Question: What is the result of this measurement?
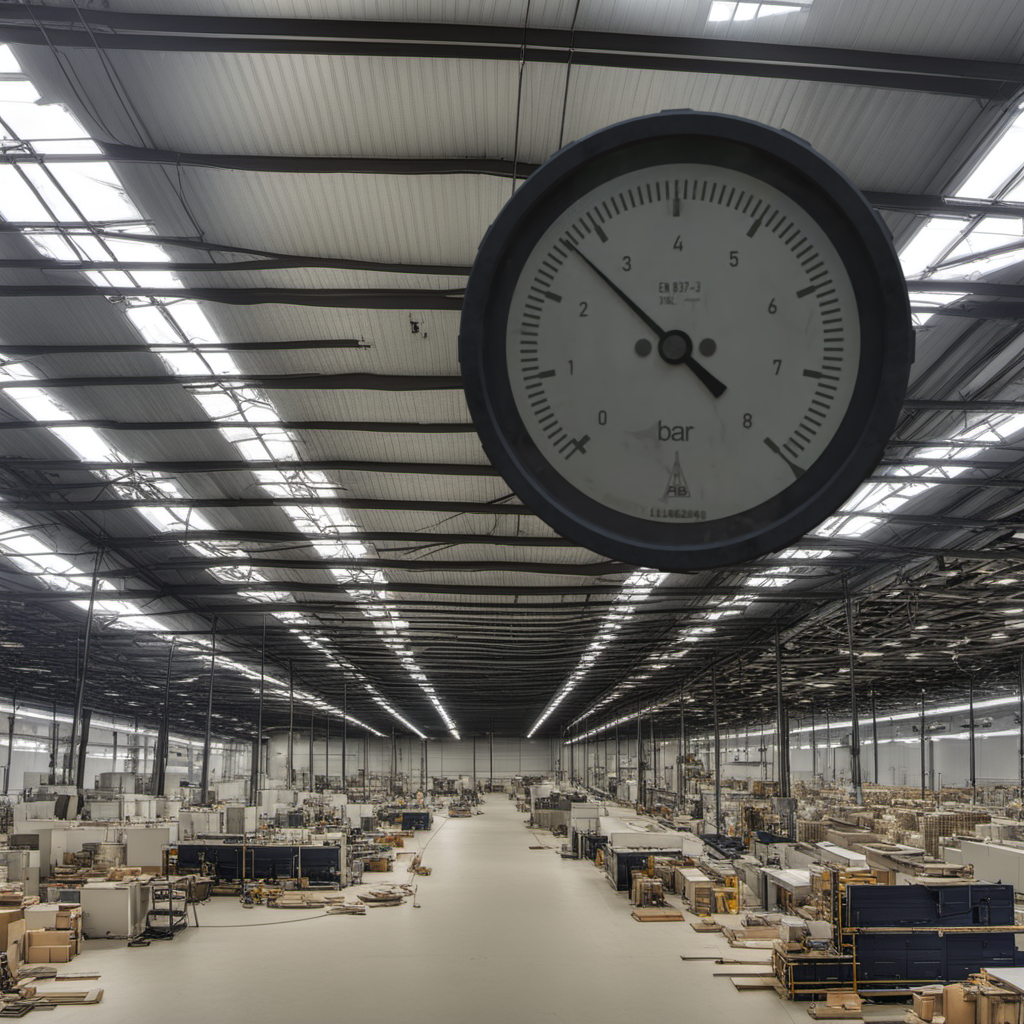
Answer: The result is 2.64
Question: What is the value range of the measurement in the image?
Answer: The range is from 0 to 8
Question: What is the minimum and maximum value of the measurement shown in the image?
Answer: The minimum value is 0 and the maximum value is 8